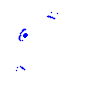
Particle: kaon